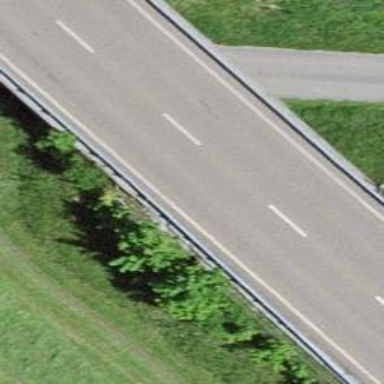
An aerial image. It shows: Trunk highway bridge with asphalt surface.